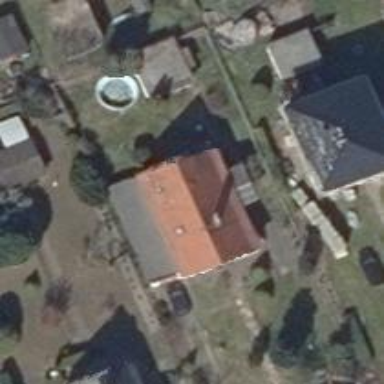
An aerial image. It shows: Gabled roof house.